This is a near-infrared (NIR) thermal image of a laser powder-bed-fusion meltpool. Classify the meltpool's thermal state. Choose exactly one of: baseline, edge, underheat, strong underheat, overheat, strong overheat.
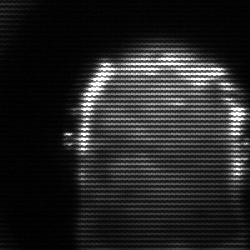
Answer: baseline